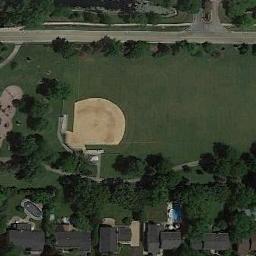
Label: baseball_diamond